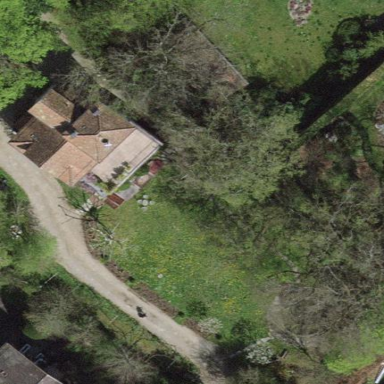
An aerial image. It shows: Garden surrounded by fence.